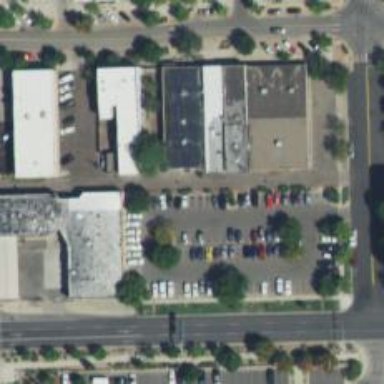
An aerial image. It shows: Parking space.